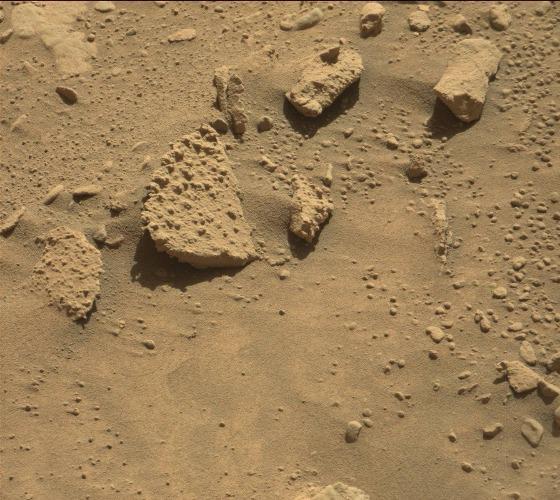
Terrain classes present: Bedrock, Gravel / Sand / Soil, Rock, Shadow